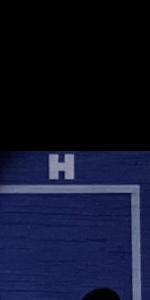
Label: Empty